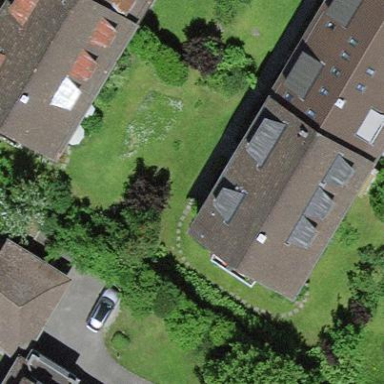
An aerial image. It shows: Gabled roof on residential building.